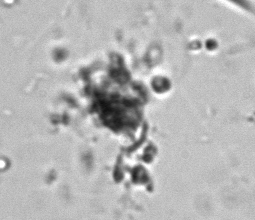
Label: Phaeocystis_debris